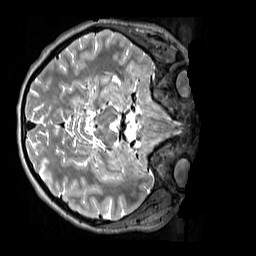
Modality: T2w
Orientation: axial
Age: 13
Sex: female
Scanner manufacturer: siemens
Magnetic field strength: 3 T
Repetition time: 3.2 s
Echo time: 0.408 s